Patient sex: M
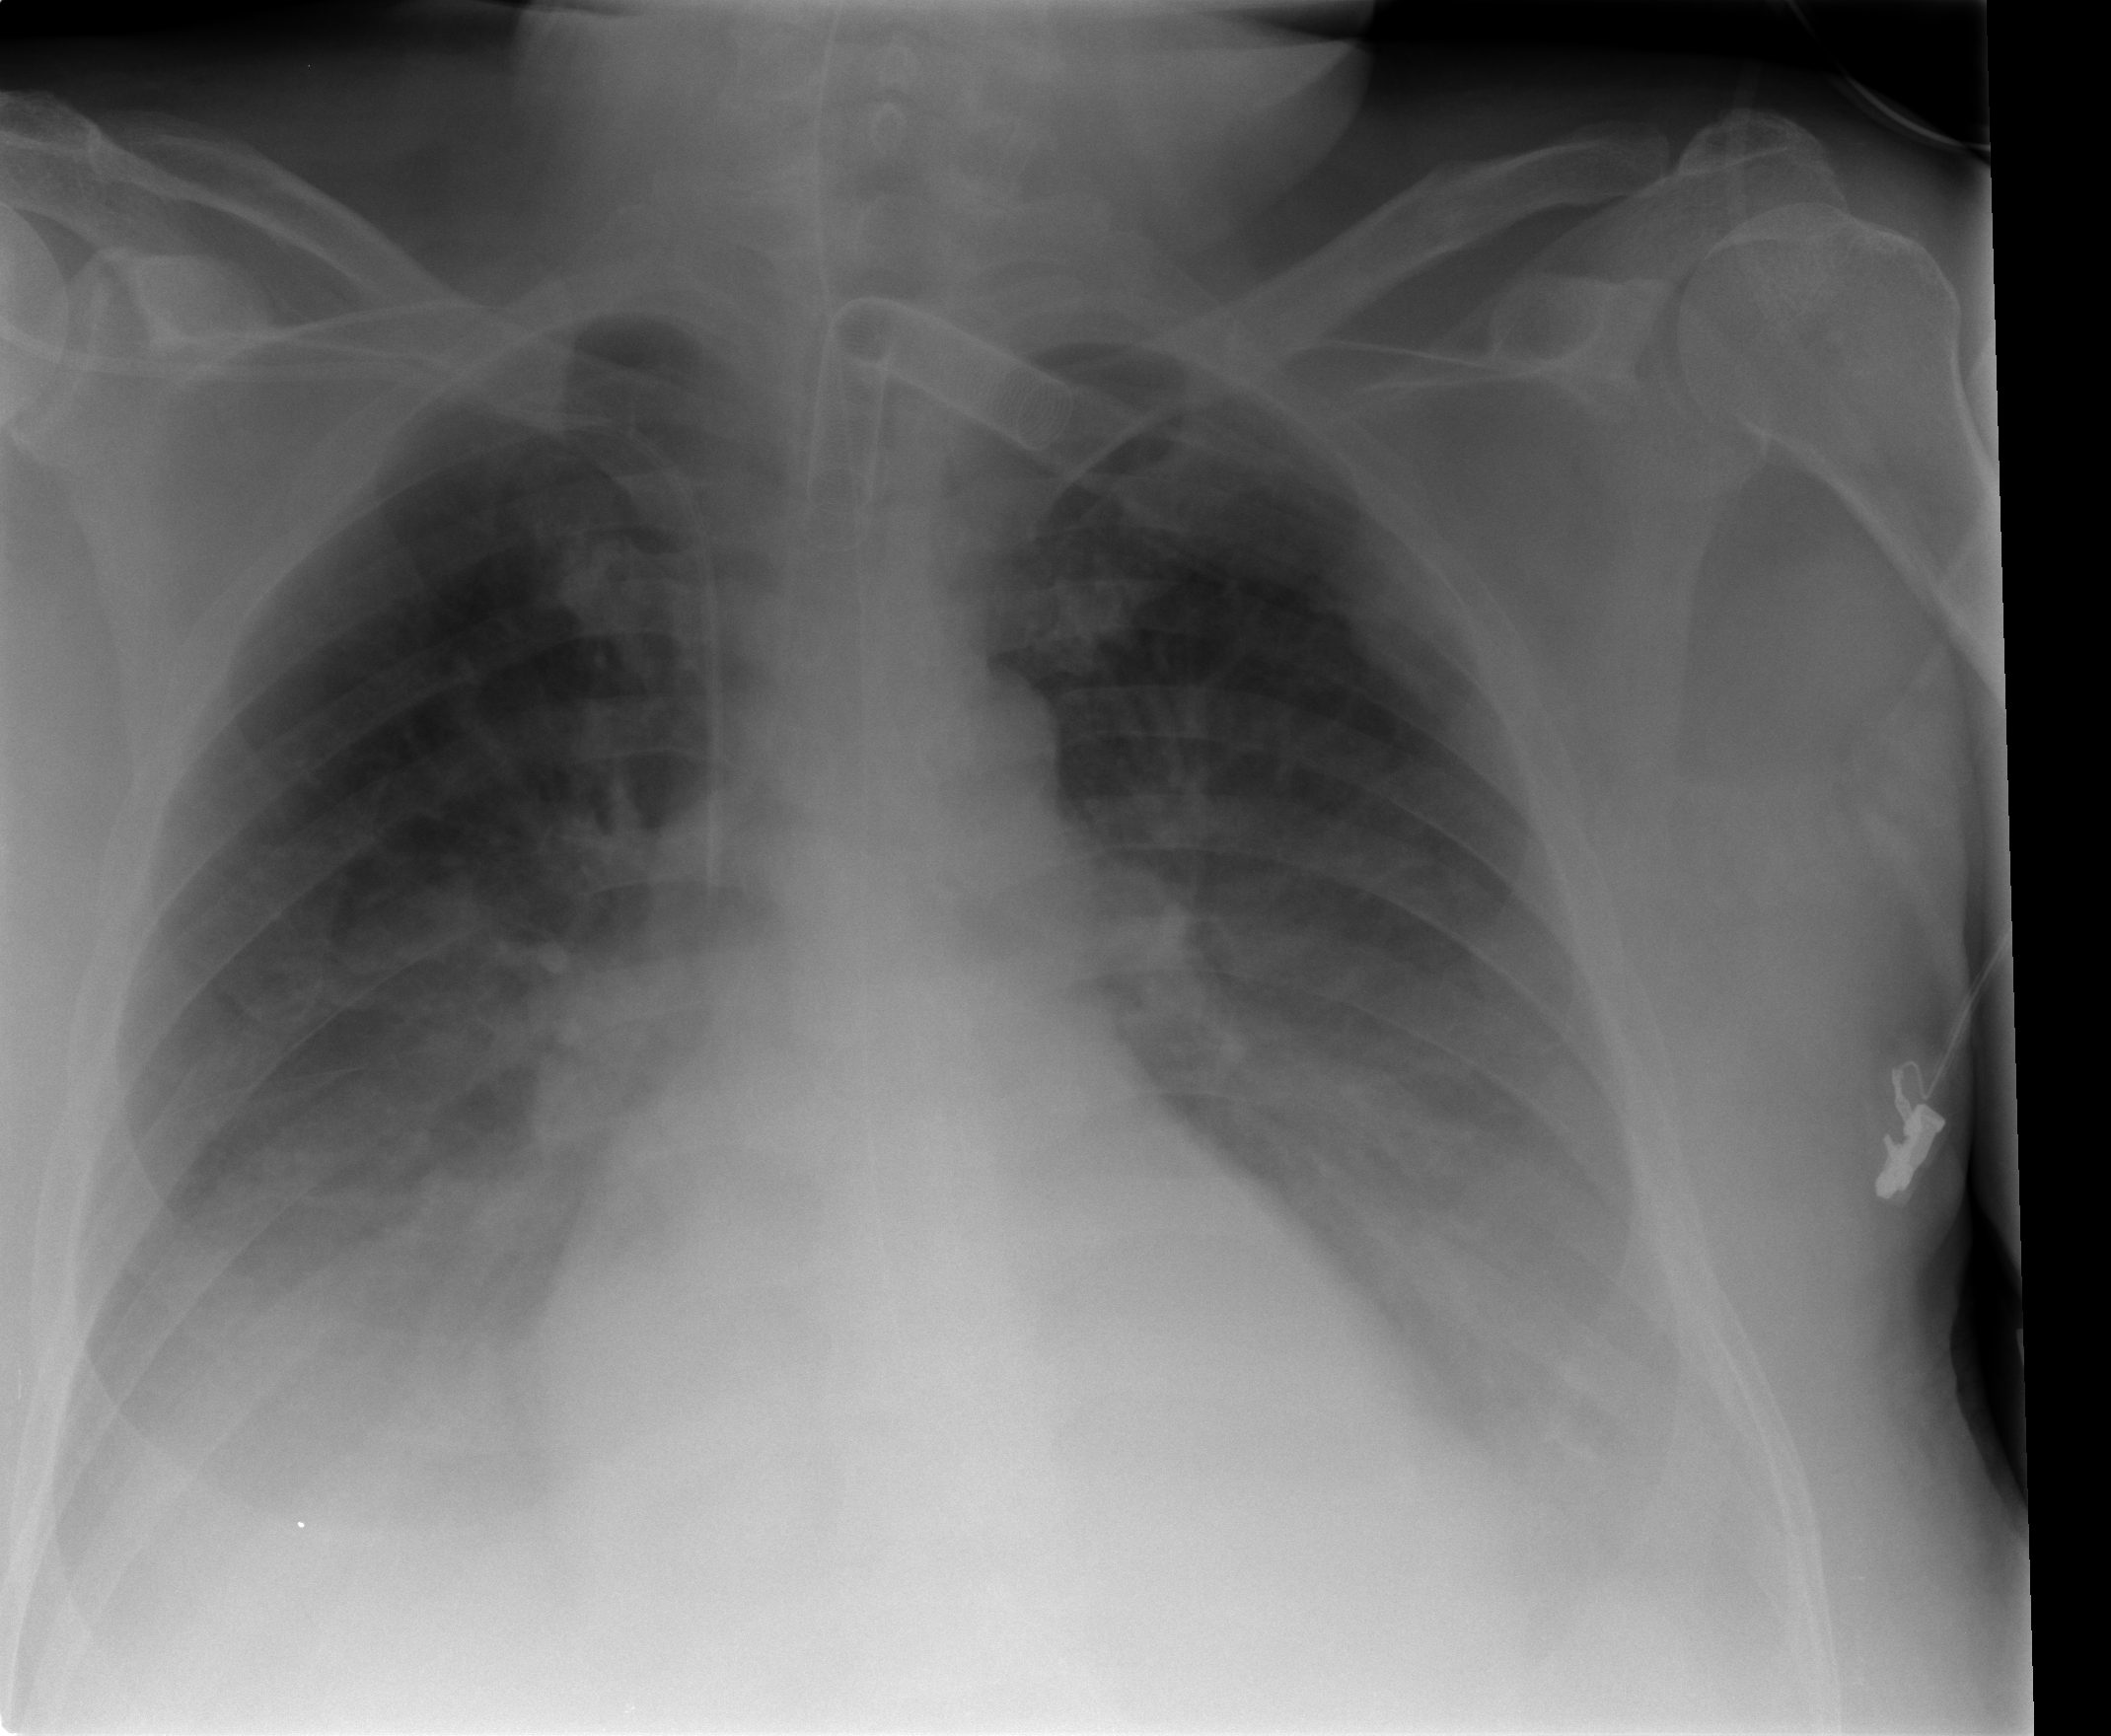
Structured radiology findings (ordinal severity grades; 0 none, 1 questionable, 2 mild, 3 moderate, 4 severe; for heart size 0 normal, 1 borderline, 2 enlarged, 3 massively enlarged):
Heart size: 2
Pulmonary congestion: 2
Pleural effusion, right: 2
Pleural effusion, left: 2
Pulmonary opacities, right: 0
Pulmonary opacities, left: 0
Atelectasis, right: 2
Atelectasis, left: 1